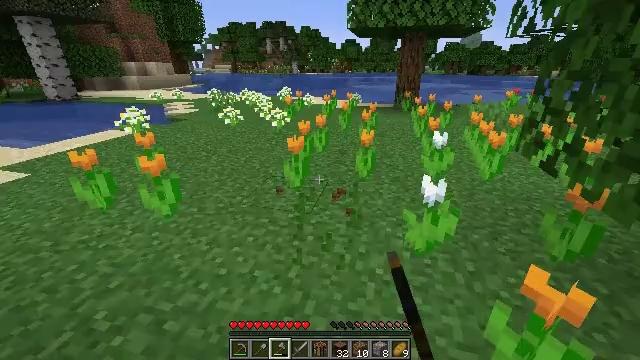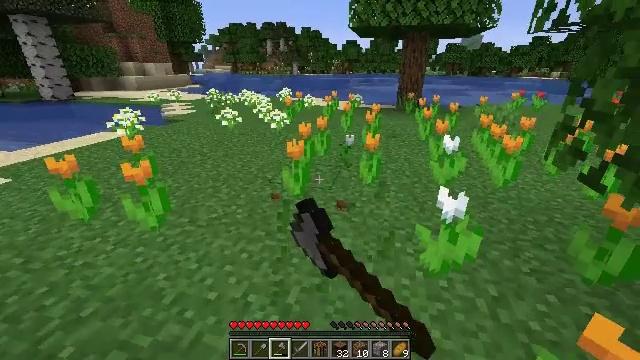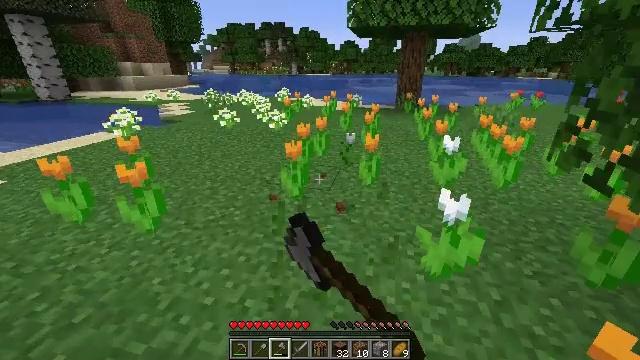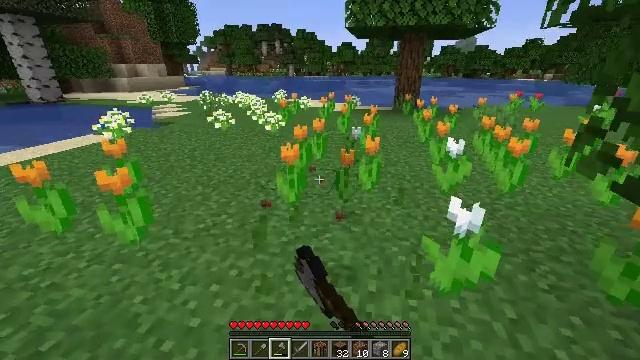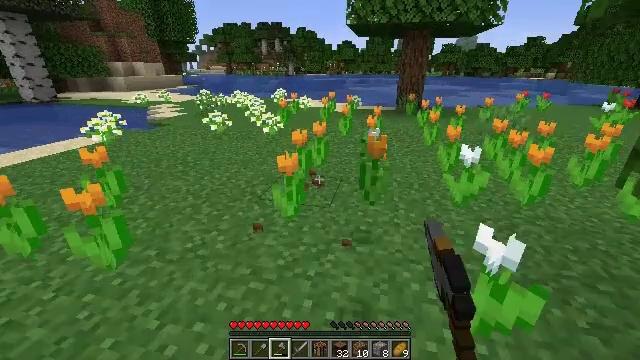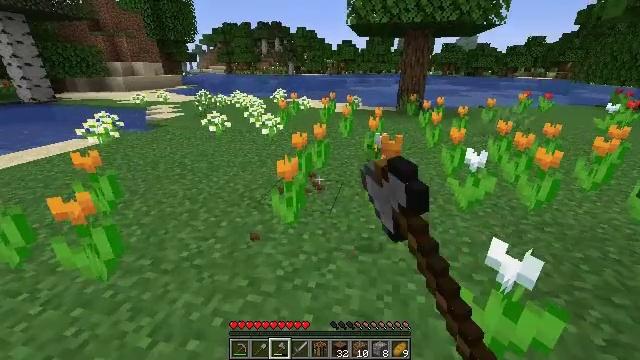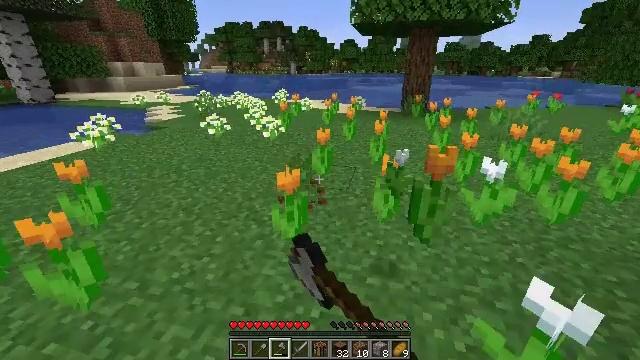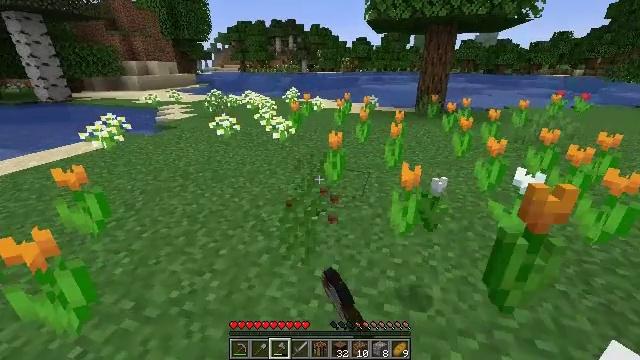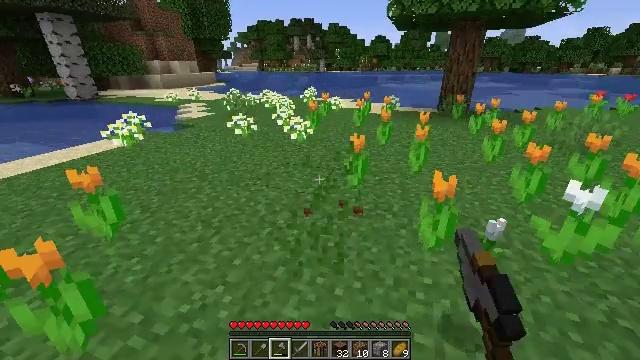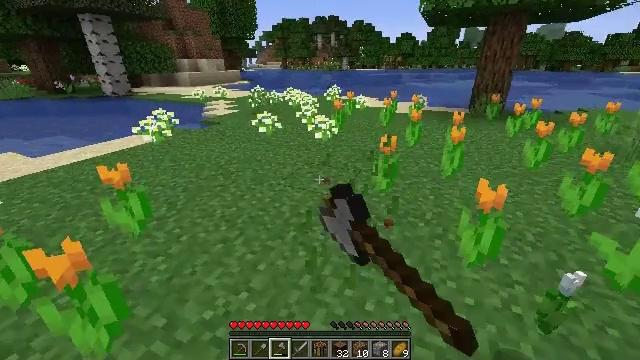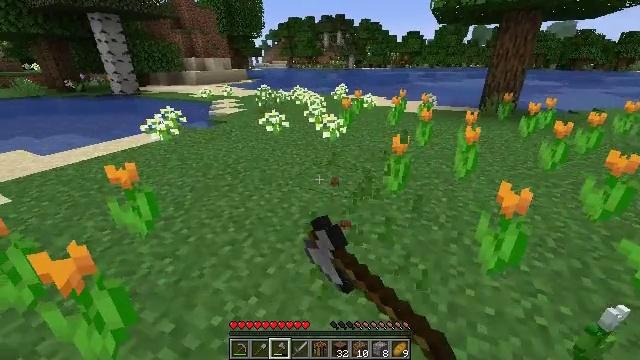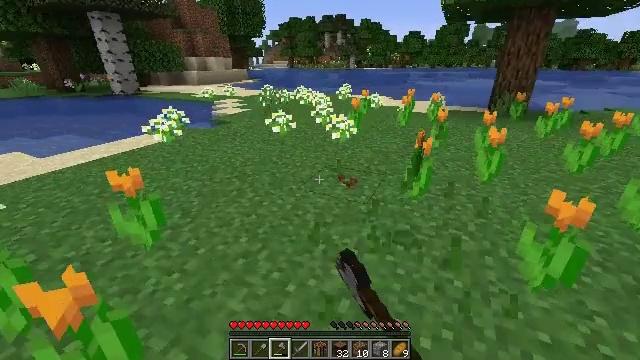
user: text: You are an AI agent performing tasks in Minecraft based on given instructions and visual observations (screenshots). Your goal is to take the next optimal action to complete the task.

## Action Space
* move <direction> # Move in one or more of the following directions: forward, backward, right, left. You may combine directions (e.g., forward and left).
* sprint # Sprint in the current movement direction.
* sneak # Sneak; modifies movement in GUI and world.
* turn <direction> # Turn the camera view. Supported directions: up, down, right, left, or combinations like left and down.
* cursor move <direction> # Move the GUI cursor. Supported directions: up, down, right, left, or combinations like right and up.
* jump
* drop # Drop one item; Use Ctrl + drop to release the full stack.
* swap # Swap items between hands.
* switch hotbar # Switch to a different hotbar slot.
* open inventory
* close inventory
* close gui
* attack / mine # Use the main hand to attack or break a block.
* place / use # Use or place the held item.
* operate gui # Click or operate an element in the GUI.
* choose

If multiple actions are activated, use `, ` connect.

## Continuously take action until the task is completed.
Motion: motion action
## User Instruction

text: Break the orange tulip to gather it.
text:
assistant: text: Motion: move forward, attack / mine
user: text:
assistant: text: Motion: move forward, attack / mine
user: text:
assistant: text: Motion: move forward, attack / mine
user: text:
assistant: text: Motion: move forward, attack / mine
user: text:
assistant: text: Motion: move forward, attack / mine
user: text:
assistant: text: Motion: move forward, attack / mine
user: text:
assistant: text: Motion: move forward, turn left, attack / mine
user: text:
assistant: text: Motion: move forward and move left, turn left, attack / mine
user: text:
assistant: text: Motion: move forward and move left, turn left, attack / mine
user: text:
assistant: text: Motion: move forward and move left, turn left, attack / mine
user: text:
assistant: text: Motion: move forward and move left, attack / mine
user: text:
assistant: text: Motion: attack / mine